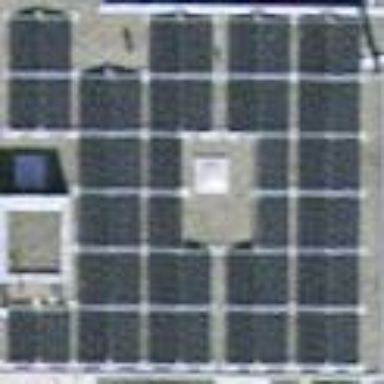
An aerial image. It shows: Solar power generator using photovoltaic panels.